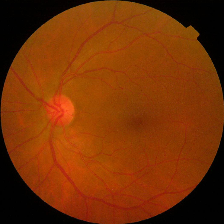
Diabetic retinopathy grade: No DR